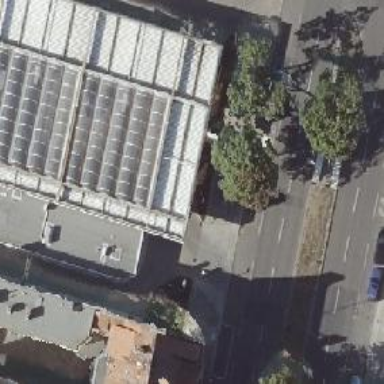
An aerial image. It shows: Flat roof building.